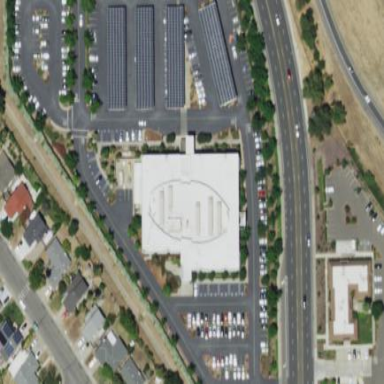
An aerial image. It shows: Clinic building providing healthcare services.